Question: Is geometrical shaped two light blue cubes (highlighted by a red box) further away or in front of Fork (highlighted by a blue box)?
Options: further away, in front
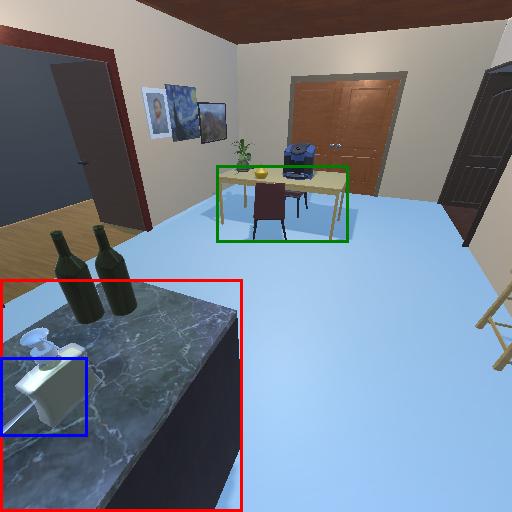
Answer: further away